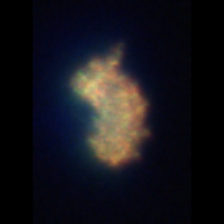
Taxon: Unknown_detritus
Group: Unknown